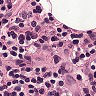
Metastatic tissue present: no